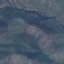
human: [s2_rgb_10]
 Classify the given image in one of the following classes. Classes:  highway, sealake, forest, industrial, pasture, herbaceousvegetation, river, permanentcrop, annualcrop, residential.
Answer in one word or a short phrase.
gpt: HerbaceousVegetation